Interaction volume radius: 10 \u00c5
Interaction volume height: 15 \u00c5
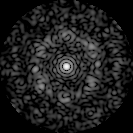
Disorder parameter: 0.789